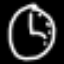
Label: clock